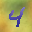
Label: 4